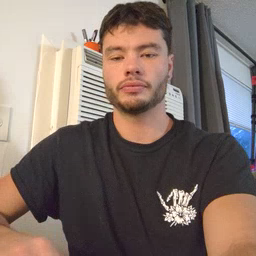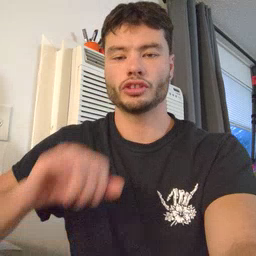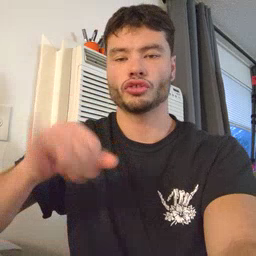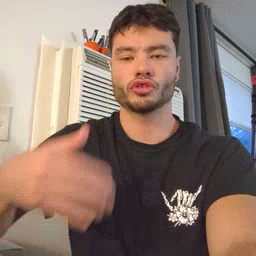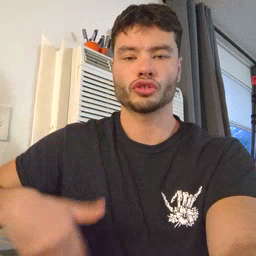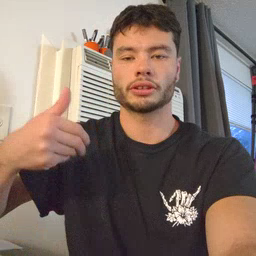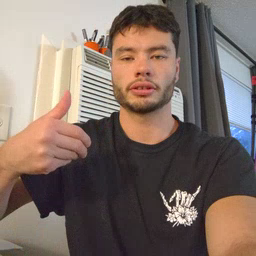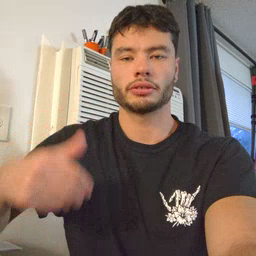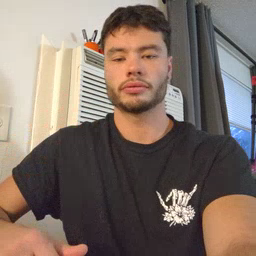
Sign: jeans